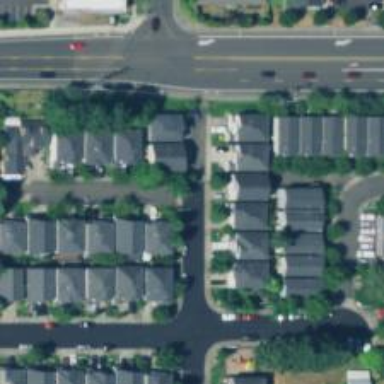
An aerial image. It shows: Residential road with sidewalk on the left.